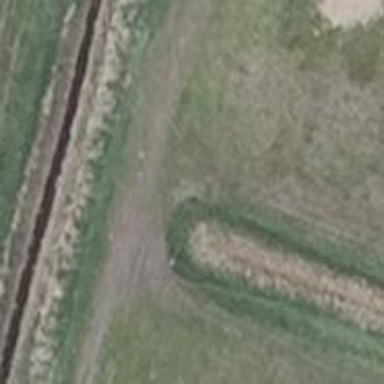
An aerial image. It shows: Track road with grass surface.